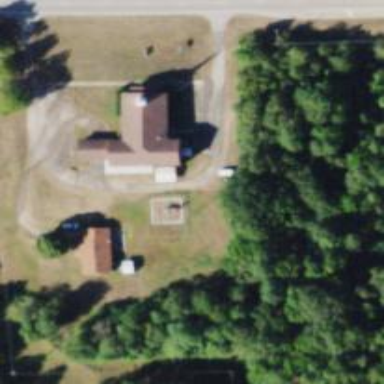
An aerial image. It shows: Driveway for service vehicles.